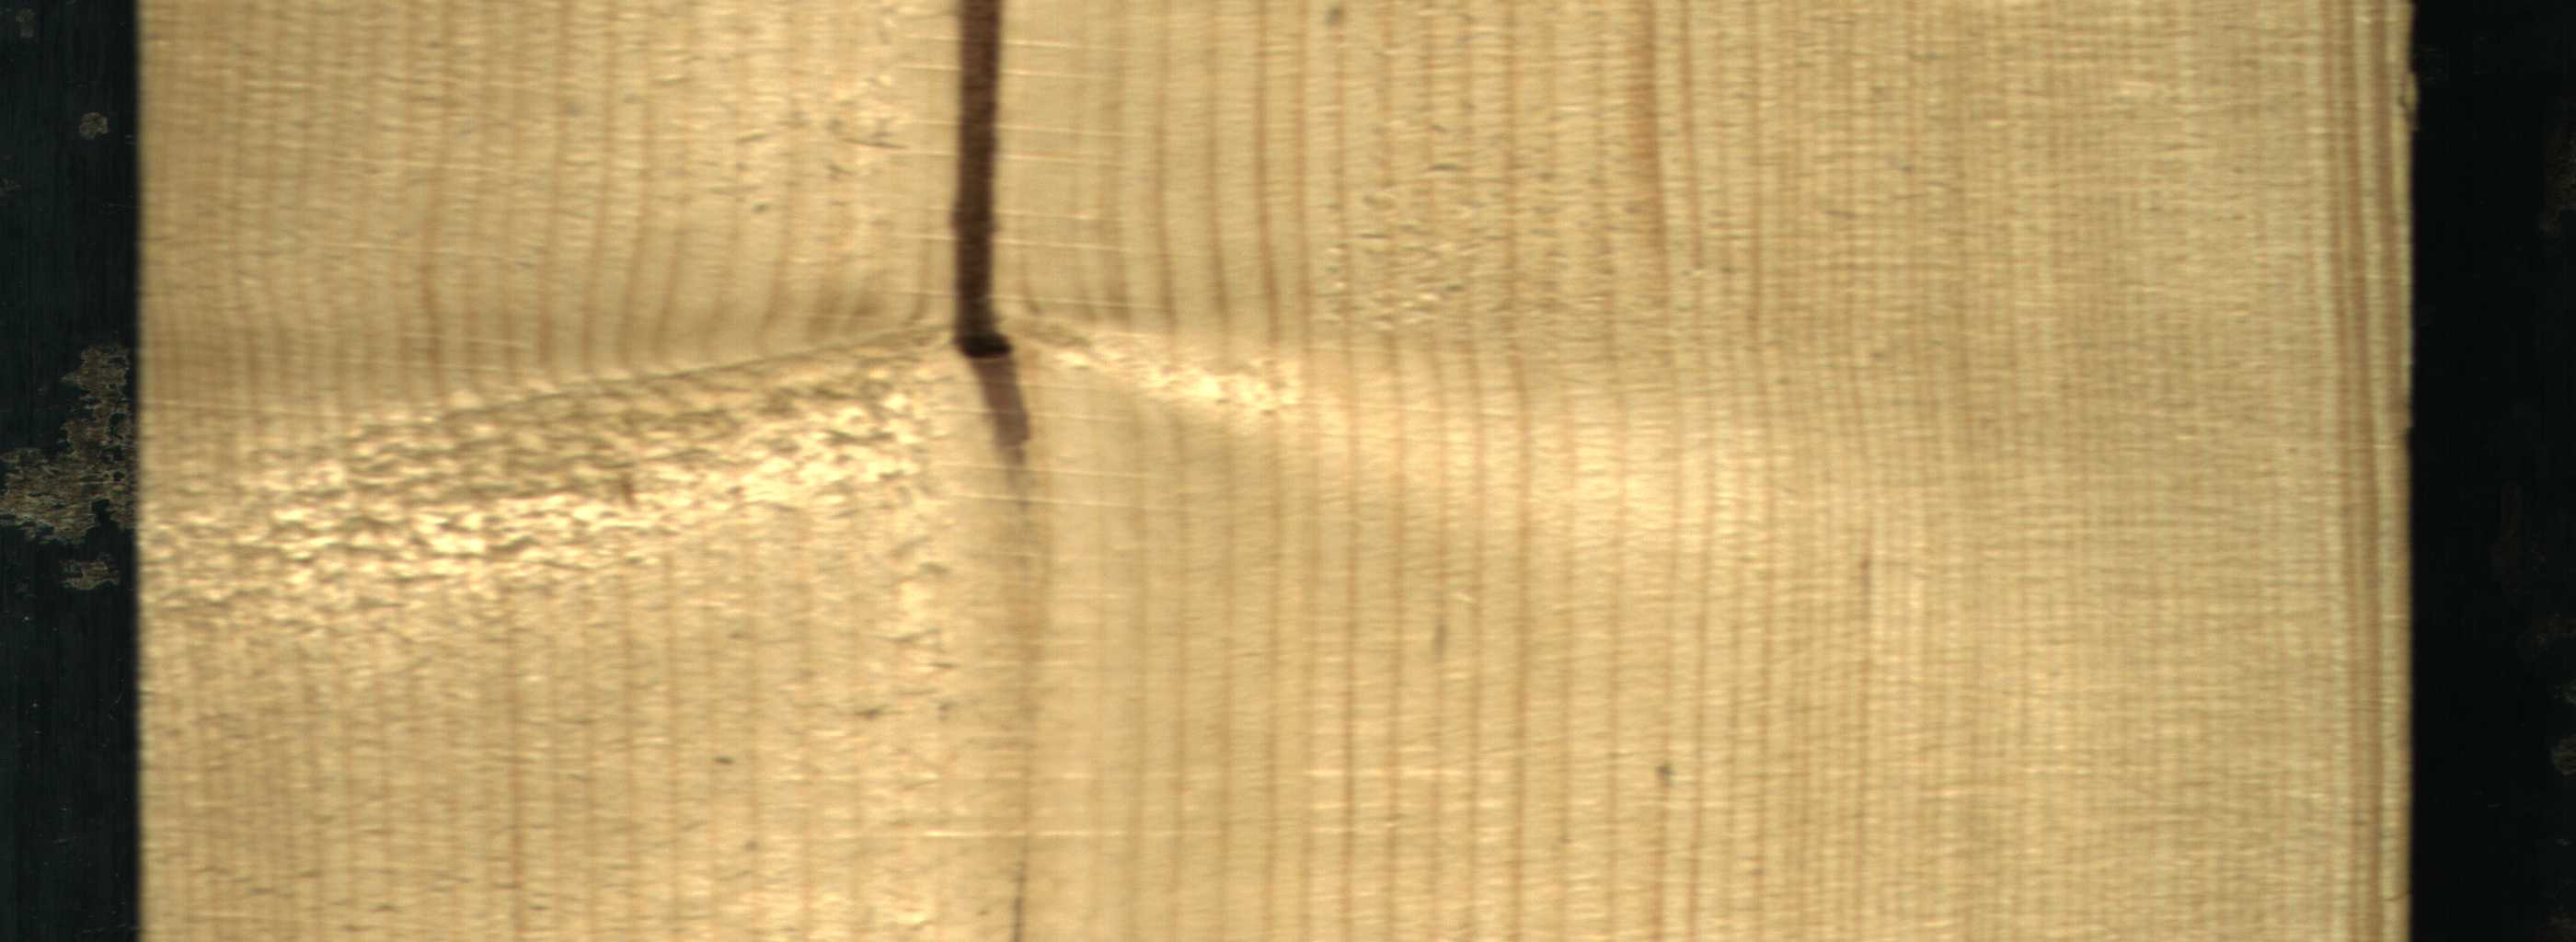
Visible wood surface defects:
Marrow